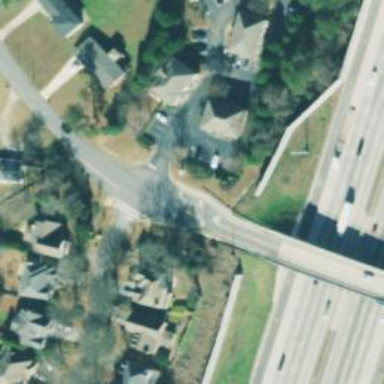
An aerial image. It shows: Residential road with asphalt surface. There is sidewalk on the left side.